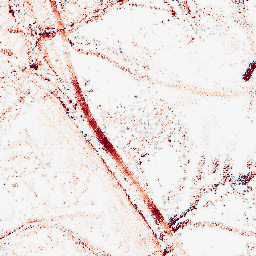
Category: morphological
Decomposition family: morphological_ellipse
Decomposition parameters: operation: opening
width: 10
height: 10
Upsampling method: regularized
Upsampling parameters: scale: 2
lambda_reg: 0.1
Upsampling scale: 2